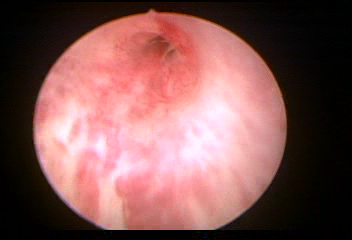
Modality: WLC
Class: Normal mucosa
Bladder cancer association: No